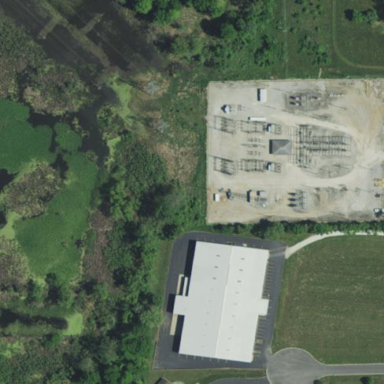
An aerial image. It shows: Substation surrounded by fence.